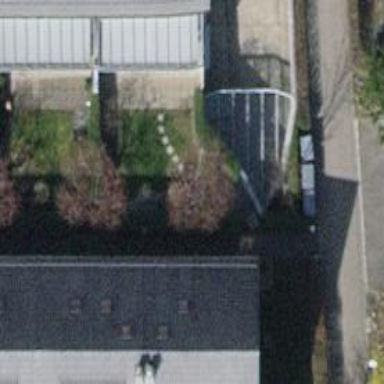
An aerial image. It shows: Parking entrance.